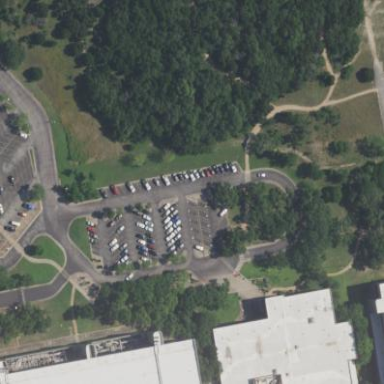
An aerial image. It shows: Parking area.